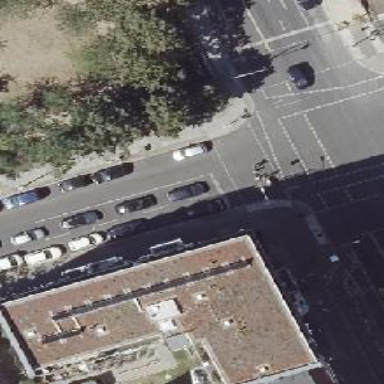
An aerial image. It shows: Asphalt footway with marked crossing equipped with traffic signals.